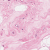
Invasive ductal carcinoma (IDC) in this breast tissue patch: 0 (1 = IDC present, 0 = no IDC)